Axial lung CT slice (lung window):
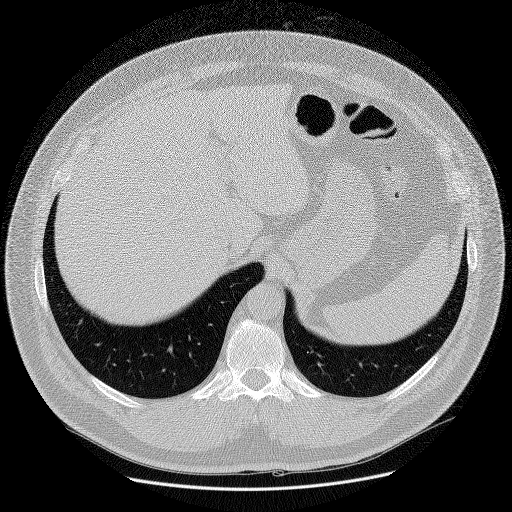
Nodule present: no